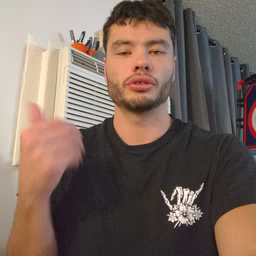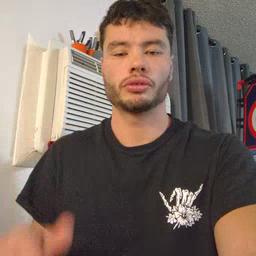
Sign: lion